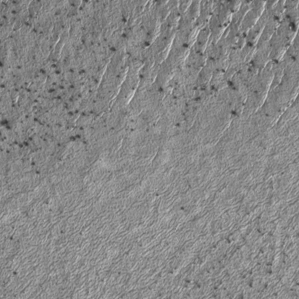
Label: frost